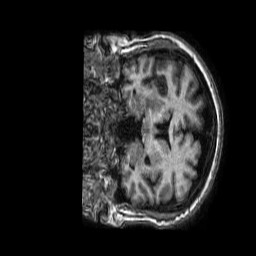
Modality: T1w
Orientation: coronal
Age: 64
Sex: female
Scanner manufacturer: philips
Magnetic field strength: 1.5 T
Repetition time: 0.007078 s
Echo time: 0.0032 s